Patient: sex M, age 60
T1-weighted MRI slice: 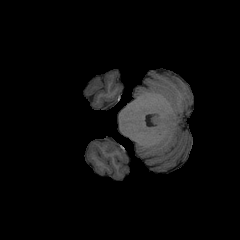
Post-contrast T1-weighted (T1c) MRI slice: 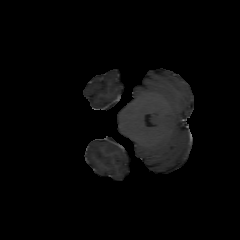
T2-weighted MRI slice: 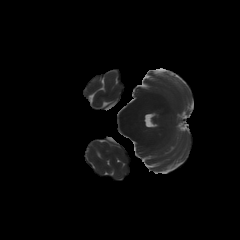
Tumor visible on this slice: no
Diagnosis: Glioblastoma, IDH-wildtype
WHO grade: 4